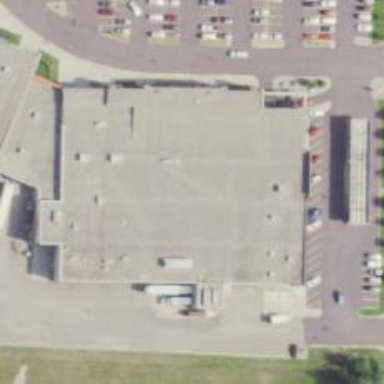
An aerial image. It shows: Supermarket.